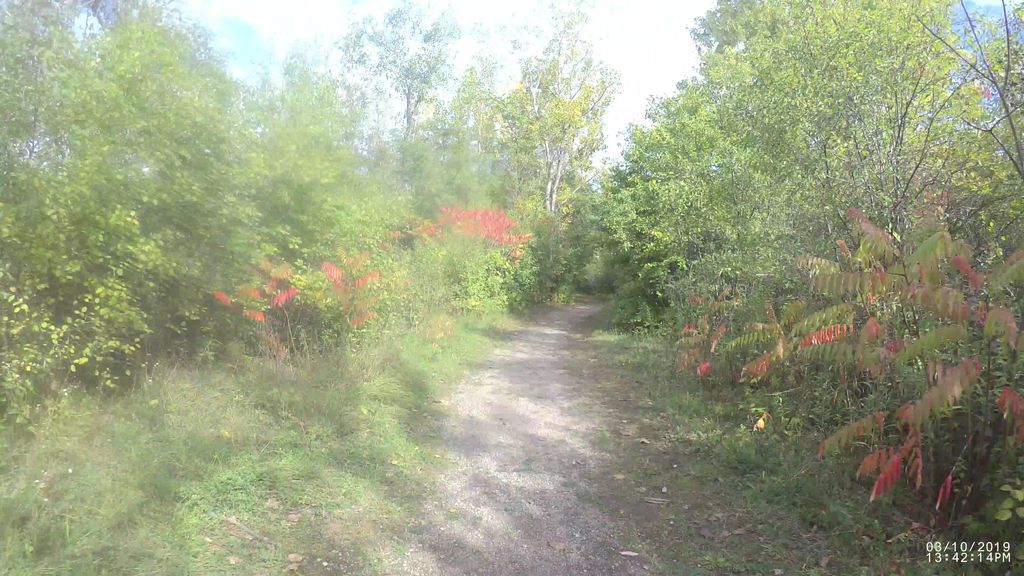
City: montreal